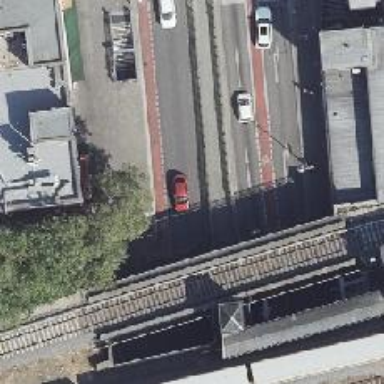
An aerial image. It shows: Footway with asphalt surface leading through tunnel passage.